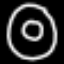
Label: donut